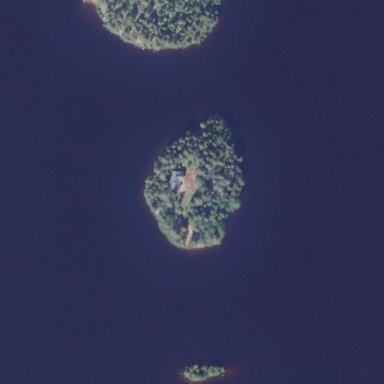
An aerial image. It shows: Islet.